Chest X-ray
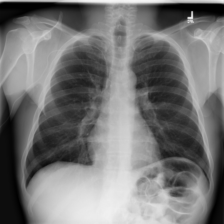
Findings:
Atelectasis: negative
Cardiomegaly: negative
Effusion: negative
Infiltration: negative
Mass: negative
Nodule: negative
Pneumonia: negative
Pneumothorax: negative
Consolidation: negative
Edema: negative
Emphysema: negative
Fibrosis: negative
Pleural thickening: negative
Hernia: negative